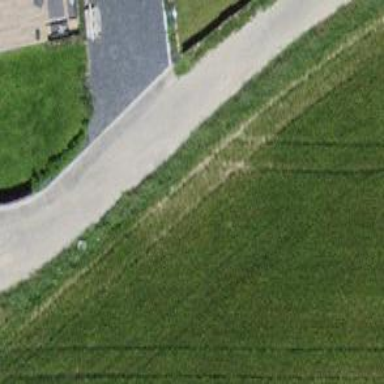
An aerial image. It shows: Unpaved track with grade2 tracktype.